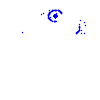
Particle: pion